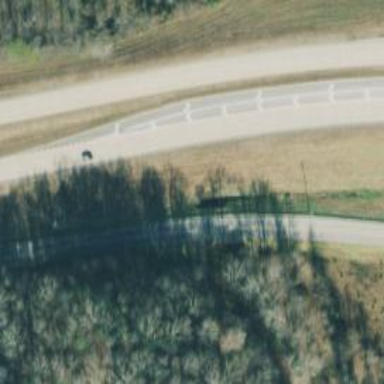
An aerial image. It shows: Asphalt road classified as trunk highway.